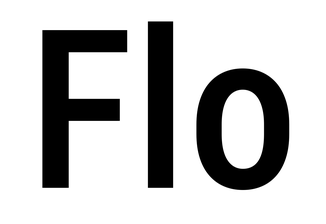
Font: Roboto_Condensed_Medium